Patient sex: M
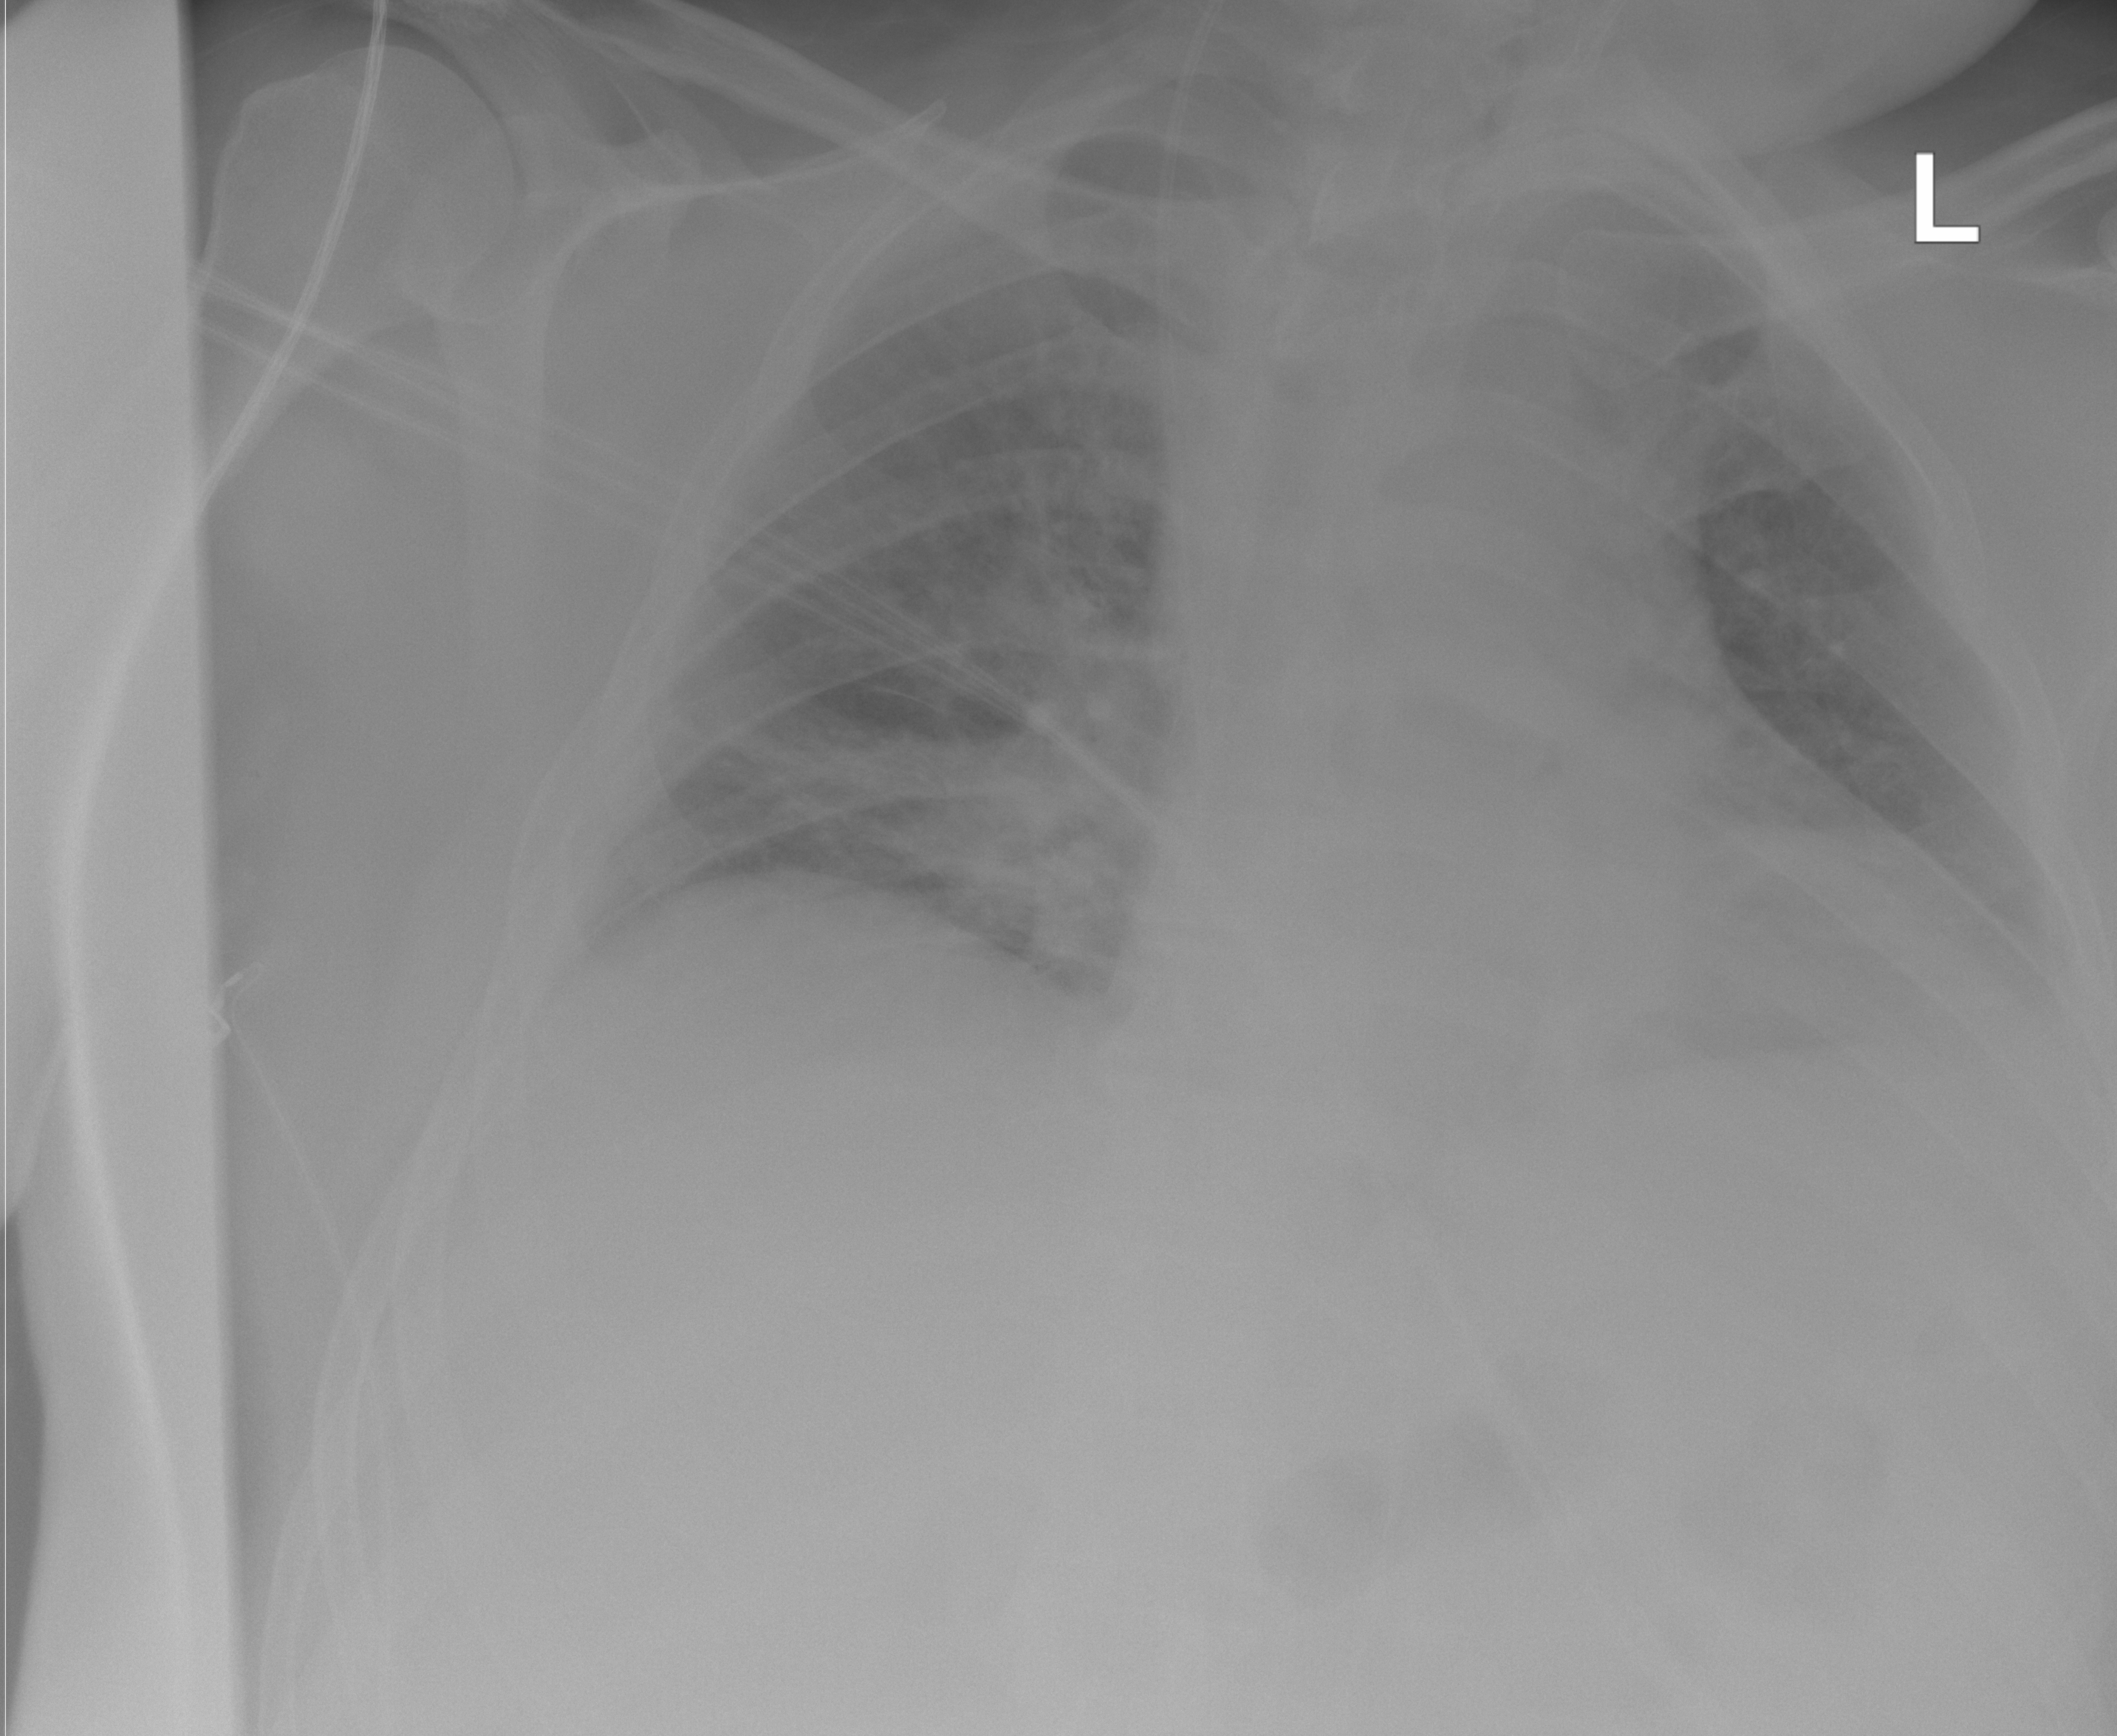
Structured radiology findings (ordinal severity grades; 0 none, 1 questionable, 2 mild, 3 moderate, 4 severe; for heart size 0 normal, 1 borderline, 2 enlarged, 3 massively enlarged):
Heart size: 2
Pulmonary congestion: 2
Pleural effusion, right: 0
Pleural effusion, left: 0
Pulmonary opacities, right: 0
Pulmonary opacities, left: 0
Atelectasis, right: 3
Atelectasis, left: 0